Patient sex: F
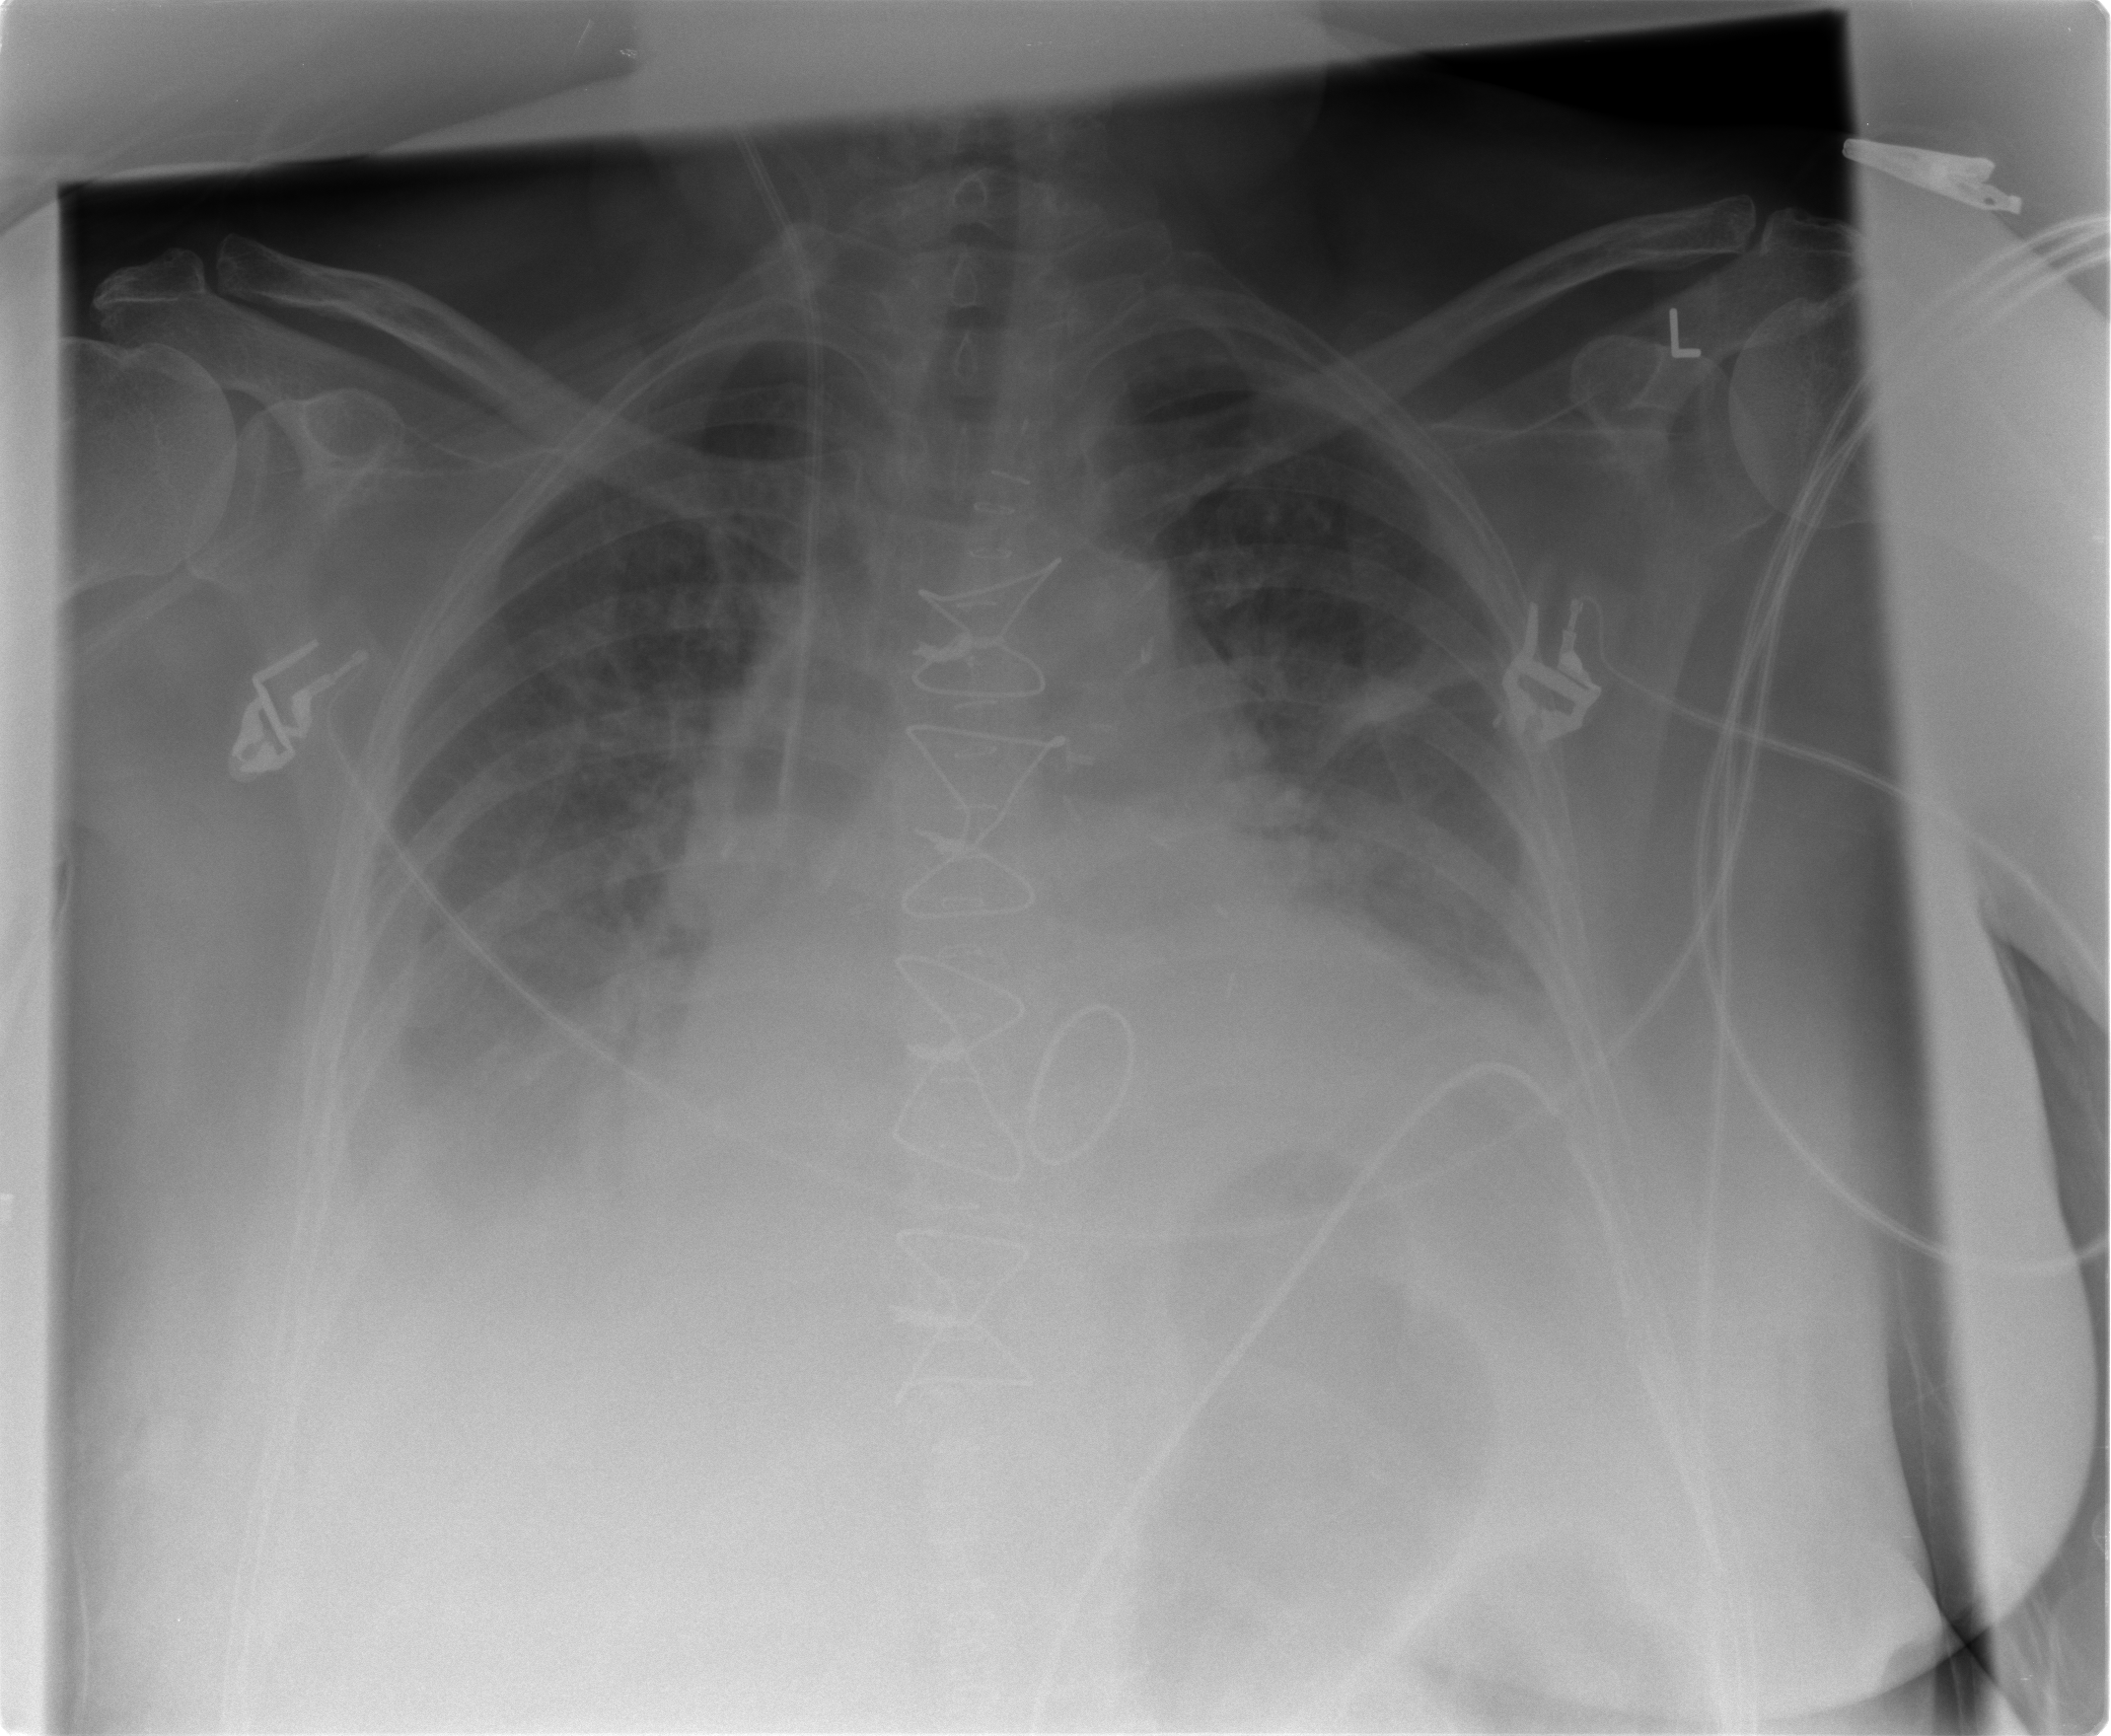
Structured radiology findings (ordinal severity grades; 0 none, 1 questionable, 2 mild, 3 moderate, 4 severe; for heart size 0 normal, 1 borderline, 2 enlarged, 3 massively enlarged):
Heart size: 2
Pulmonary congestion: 2
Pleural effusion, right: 2
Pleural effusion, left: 2
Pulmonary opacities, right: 1
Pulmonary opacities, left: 2
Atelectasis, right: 3
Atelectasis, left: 2